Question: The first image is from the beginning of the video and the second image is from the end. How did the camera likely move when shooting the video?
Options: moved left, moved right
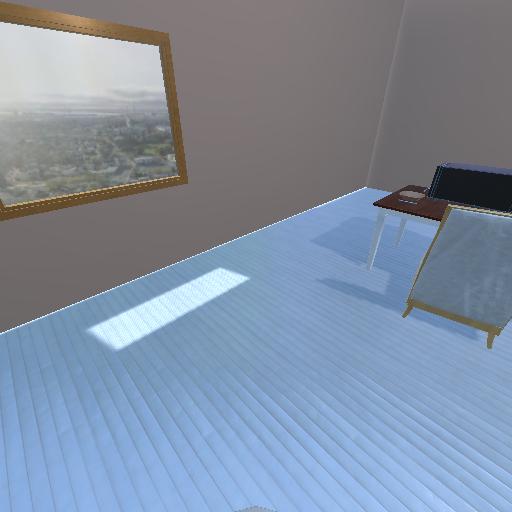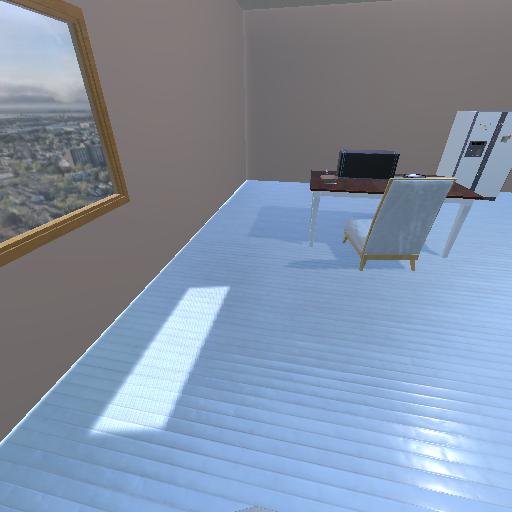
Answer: moved left